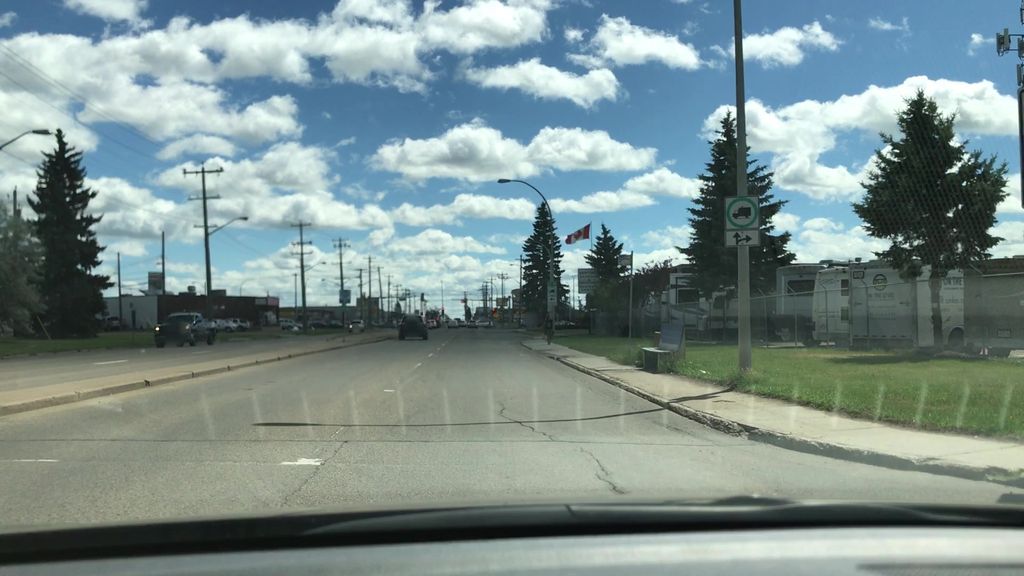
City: edmonton